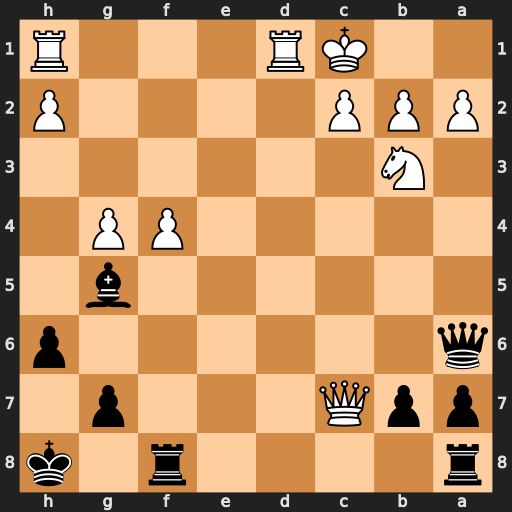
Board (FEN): r4r1k/ppQ3p1/q6p/6b1/5PP1/1N6/PPP4P/2KR3R
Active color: b
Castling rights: -
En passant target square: -
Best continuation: Bxf4+ Qxf4 Rxf4